Question: I've done a lot of Googling re this subject, but can't seem to find any clear answer that works. This maybe because of the way the different EF versions has worked (or not) in the past.
I'm currently using Asp.Net 4.0 with EF 6.1. My model is database first. Additionally, I'm using my own UOW, repository pattern but this is just for information.
Firstly, the reason I want to call a stored procedure is because I need to incorporate a 'counter' into my table - put simply each time anyone visits a particular partner, I need to increment the counter. Of course, the main issue using EF is concurrency.
The articles I've read, tell me that EF isn't good at this type of update, however if this is now deemed easier to achieve in later EF versions, I'd be interested to hear more. Otherwise, I'm left with a native stored procedure - 2 options I guess
1. call from EF, and
2. call directly
Since I've been using primarily EF, my knowledge of SQL is fairly sparse, but I've created the following stored procedure:
'''
ALTER PROCEDURE dbo.Popularity_Update
@TermID smallint
AS
SET NOCOUNT ON
DECLARE @Now date = SYSDATETIME()
BEGIN TRY
MERGE Popularity AS t
USING (SELECT @TermID AS TermID, @Now AS VisitDate) AS s ON t.TermID = s.TermID
AND t.VisitDate = s.VisitDate
WHEN MATCHED THEN
UPDATE
SET VisitCount += 1
WHEN NOT MATCHED BY TARGET THEN
INSERT (TermID, VisitDate, VisitCount)
VALUES (s.TermID, s.VisitDate, 1);
END TRY
BEGIN CATCH
END CATCH
'''
That's were I get lost. I noticed within the EF designer that the stored procedure could be referenced, so I added the table to my model and then mapped the stored procedure.

But I also noticed that I can reference a stored procedure from code using the following code:
'''
var name = new SqlParameter("TermID", typeof(short));
uow.Context.Database.ExecuteSqlCommand("Popularity_Update", name);
'''
At the moment, I'm just confused and have lots of questions.
- - -
I'd appreciate any help/guidance available.
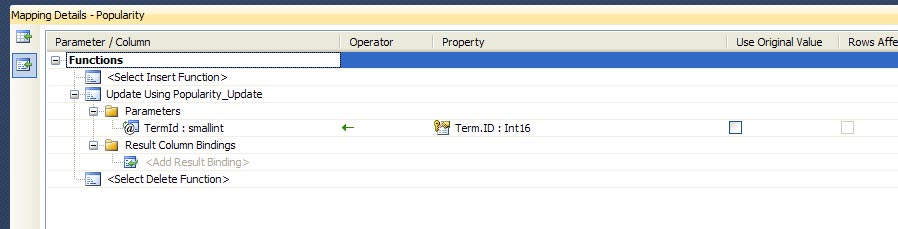
Answer: Took on board what the previous answers offered. Came up with this solution that caters specifically for the UOW/ Repository environment I'm working with.
'''
public static void Increment(short termID)
{
termID.ThrowDefault("termID");
using (var uow = new UnitOfWork(Connection.Products))
{
var sql = "Popularity_Update @TermID";
var parameters = new SqlParameter("TermID", termID);
uow.Execute(sql, parameters);
}
}
'''